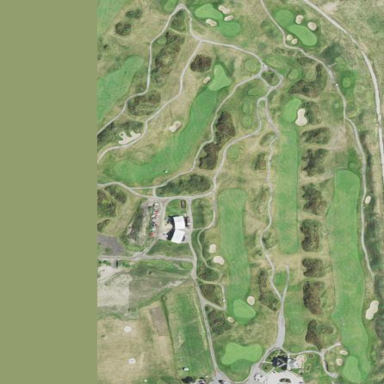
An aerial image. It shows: Golf course.